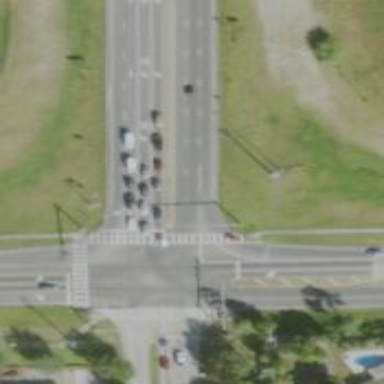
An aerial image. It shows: Marked crossing on the road.